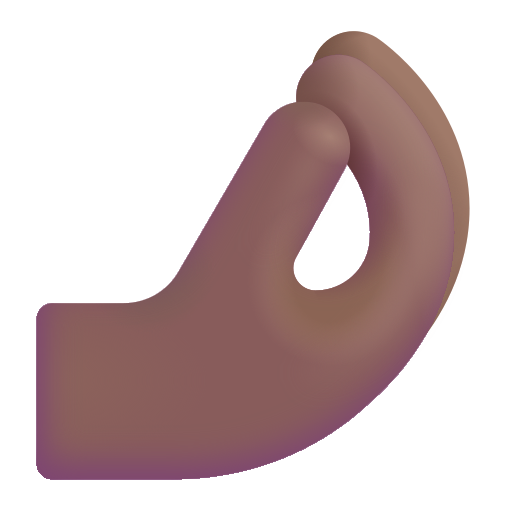
pinched fingers color  dark